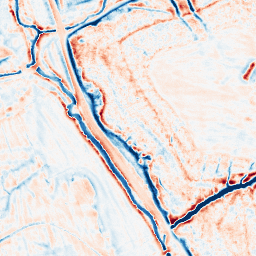
Category: edge_preserving
Decomposition family: bilateral
Decomposition parameters: d: 15
sigma_color: 75
sigma_space: 25
Upsampling method: cubic_catmull_rom
Upsampling parameters: scale: 4
Upsampling scale: 4